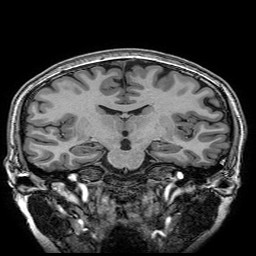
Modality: T1w
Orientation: sagittal
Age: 19
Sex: female
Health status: healthy